Field crop: maize
Growth stage: 2
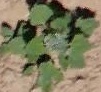
Species: chenopodium